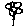
Label: flower